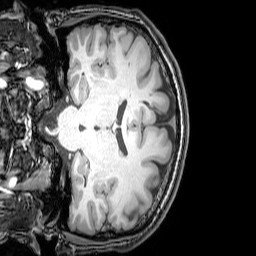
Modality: T1w
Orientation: coronal
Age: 24
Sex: male
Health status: healthy
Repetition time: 0.081 s
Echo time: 0.037 s